Question: How to select the greatest semester of each student like linked picture.
<URL>

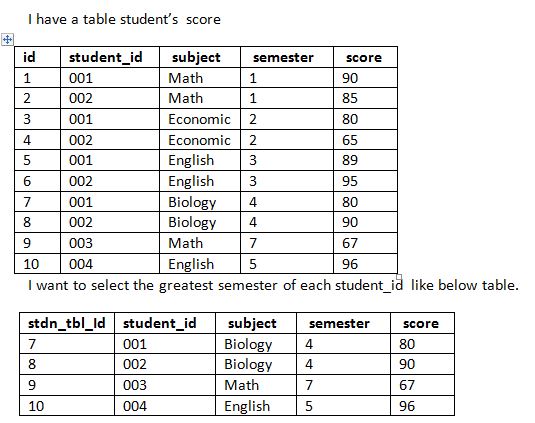
Answer: '''
SELECT *
FROM STUDENT_SCORE
GROUP BY student_id
HAVING MAX(score)
'''
Note: If you need id renamed to 'stnd_tbl_nd', you can do that before or after a projection using 'AS' keyword.